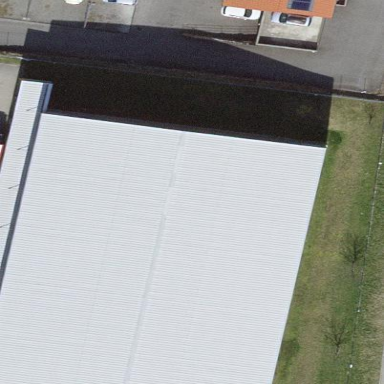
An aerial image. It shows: Industrial building.